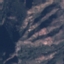
Land use / land cover class: HerbaceousVegetation